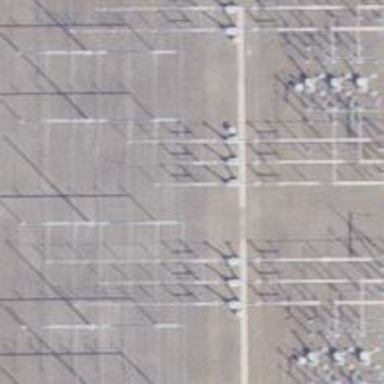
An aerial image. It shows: Switch for power supply.